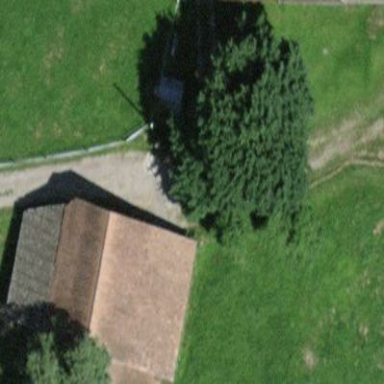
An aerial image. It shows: Rural barn.